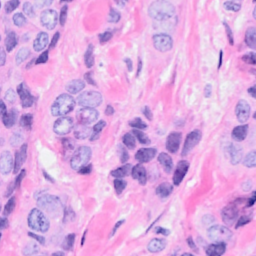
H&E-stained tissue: Breast